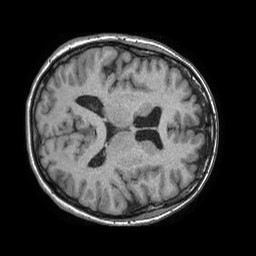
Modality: T1w
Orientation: axial
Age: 62
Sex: female
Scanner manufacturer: philips
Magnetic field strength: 1.5 T
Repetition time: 0.007592 s
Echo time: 0.003486 s